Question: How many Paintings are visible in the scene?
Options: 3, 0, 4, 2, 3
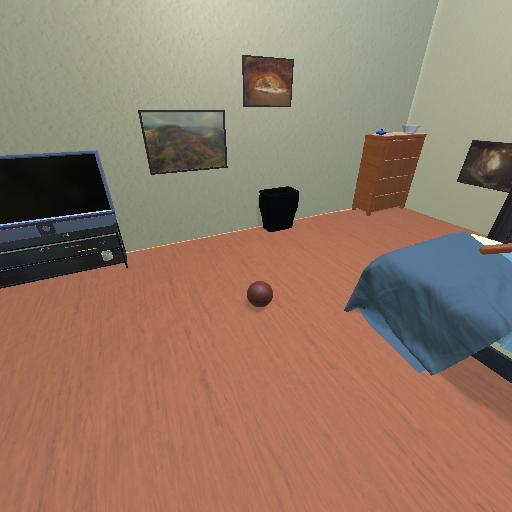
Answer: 3